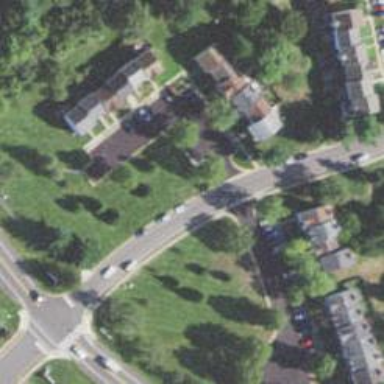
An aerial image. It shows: Asphalt footpath with unmarked crossing.